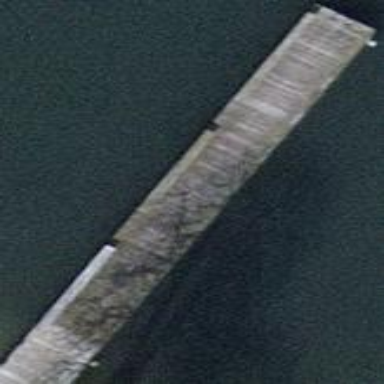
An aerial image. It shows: Man-made pier.